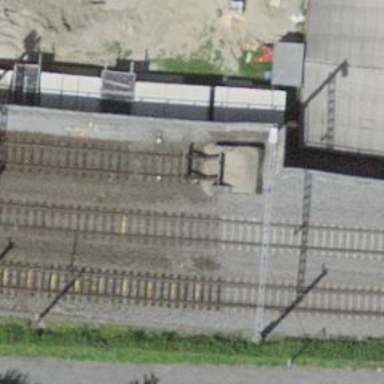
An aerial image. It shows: Railway buffer stop.